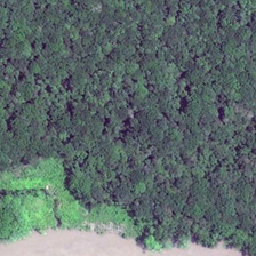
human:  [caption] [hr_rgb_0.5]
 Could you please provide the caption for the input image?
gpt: These trees are very tall and blue.

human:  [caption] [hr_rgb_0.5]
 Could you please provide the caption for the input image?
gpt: These trees are tall and luxuriant.

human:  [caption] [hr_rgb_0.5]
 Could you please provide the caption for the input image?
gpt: There was a thick forest near the bare land.

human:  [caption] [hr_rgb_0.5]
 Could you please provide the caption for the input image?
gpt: There is a thick forest beside the bare land.

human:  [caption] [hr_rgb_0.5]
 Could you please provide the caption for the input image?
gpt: The trees are very tall.